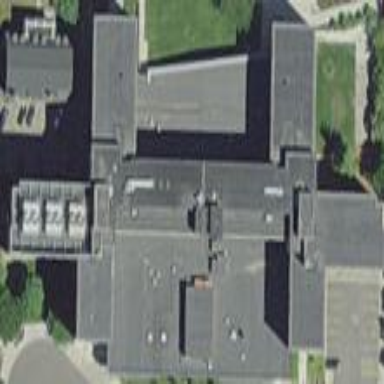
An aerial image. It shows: Dormitory building with flat roof. It serves as residence hall.